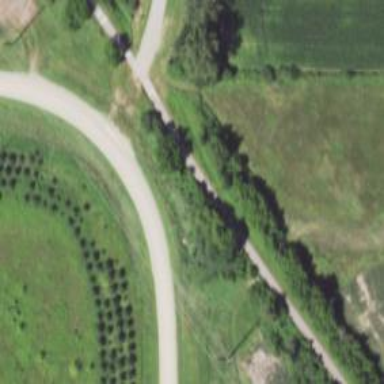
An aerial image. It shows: Abandoned railway running parallel to asphalt cycleway designated for nordic skiing.